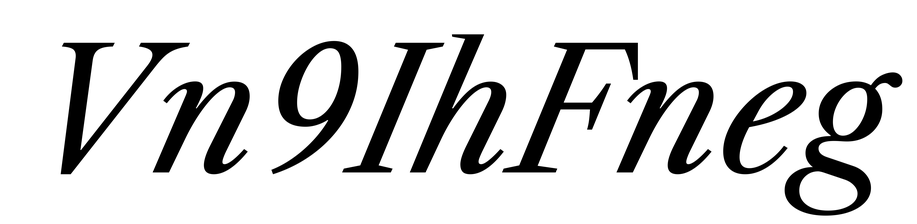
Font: LibreCaslonText-Italic_Italic